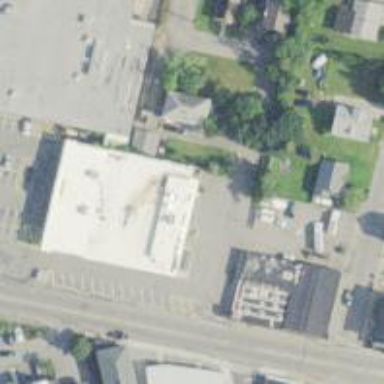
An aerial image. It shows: Variety store located in building.